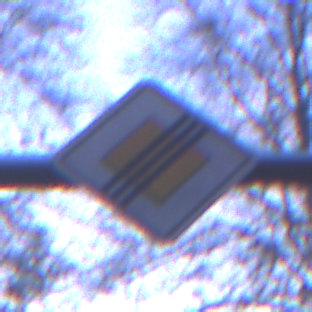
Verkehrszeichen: EndeVorfahrtsstrasse
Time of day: Night
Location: Outdoor (Suburban)
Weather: PartlyCloudy
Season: NotSpecified
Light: Artificial